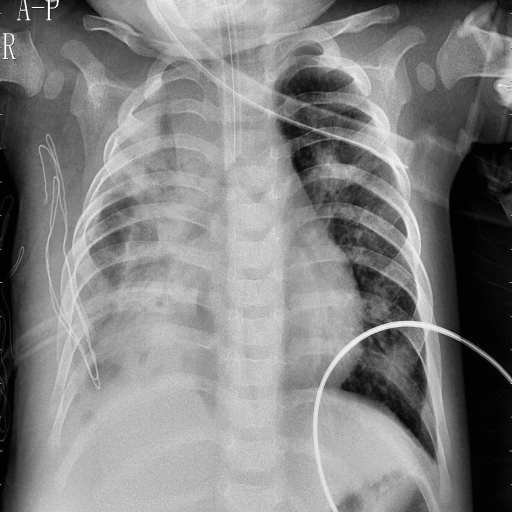
Finding: PNEUMONIA